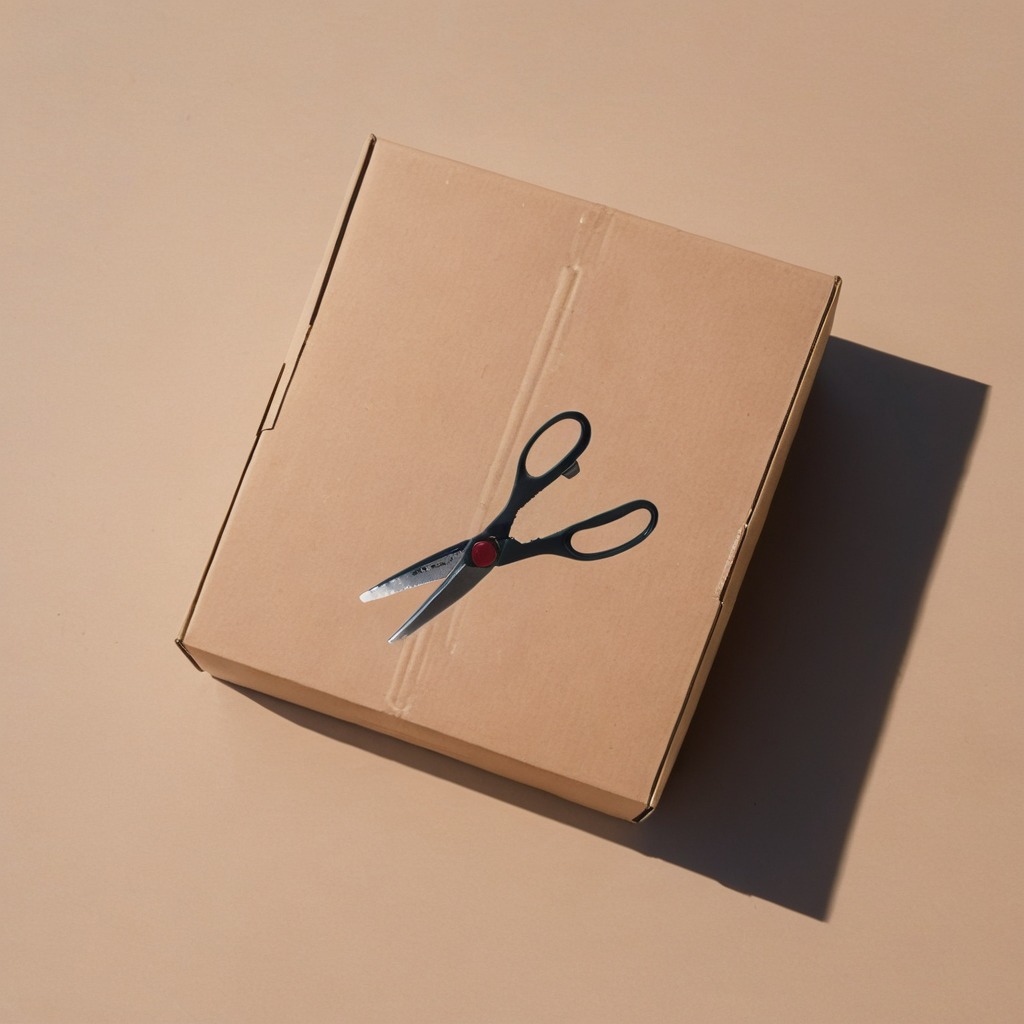
A scissor lying on a clean dry cardboard box surface in an outdoor workshop during daytime bright natural light soft shadows slightly creased but